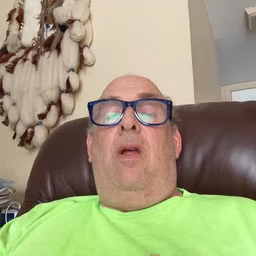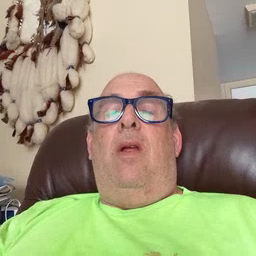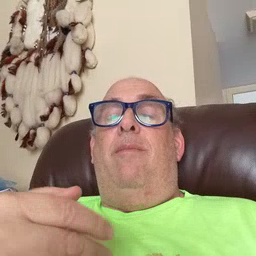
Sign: pizza